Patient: sex F, age 58
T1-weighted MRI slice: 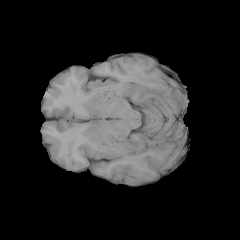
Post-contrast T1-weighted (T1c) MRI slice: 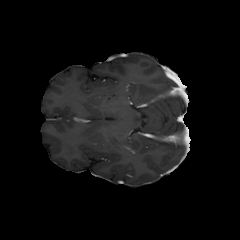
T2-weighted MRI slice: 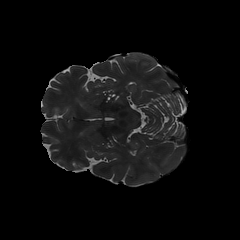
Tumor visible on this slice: no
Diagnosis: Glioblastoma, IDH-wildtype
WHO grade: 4